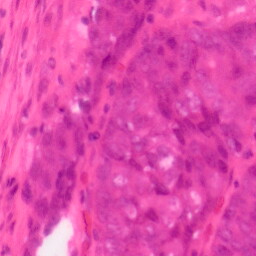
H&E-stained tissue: Colon